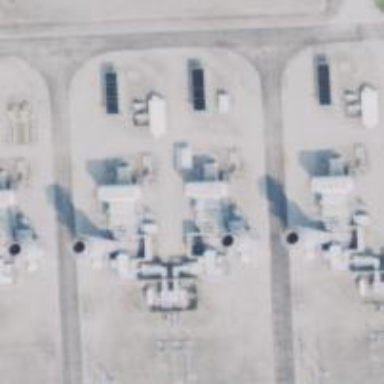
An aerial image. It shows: Gas turbine power generator.